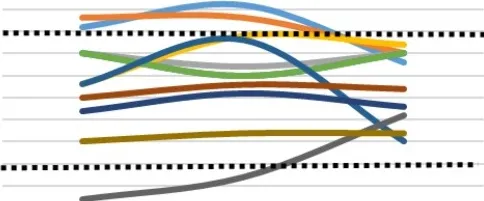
Results and evolution in z-scores of individual tests - Case 1. IQ, Intelectual quocient; T1, Time 1; T2, Time 2; T3, Time 3.
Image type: chart (chart)